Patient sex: M
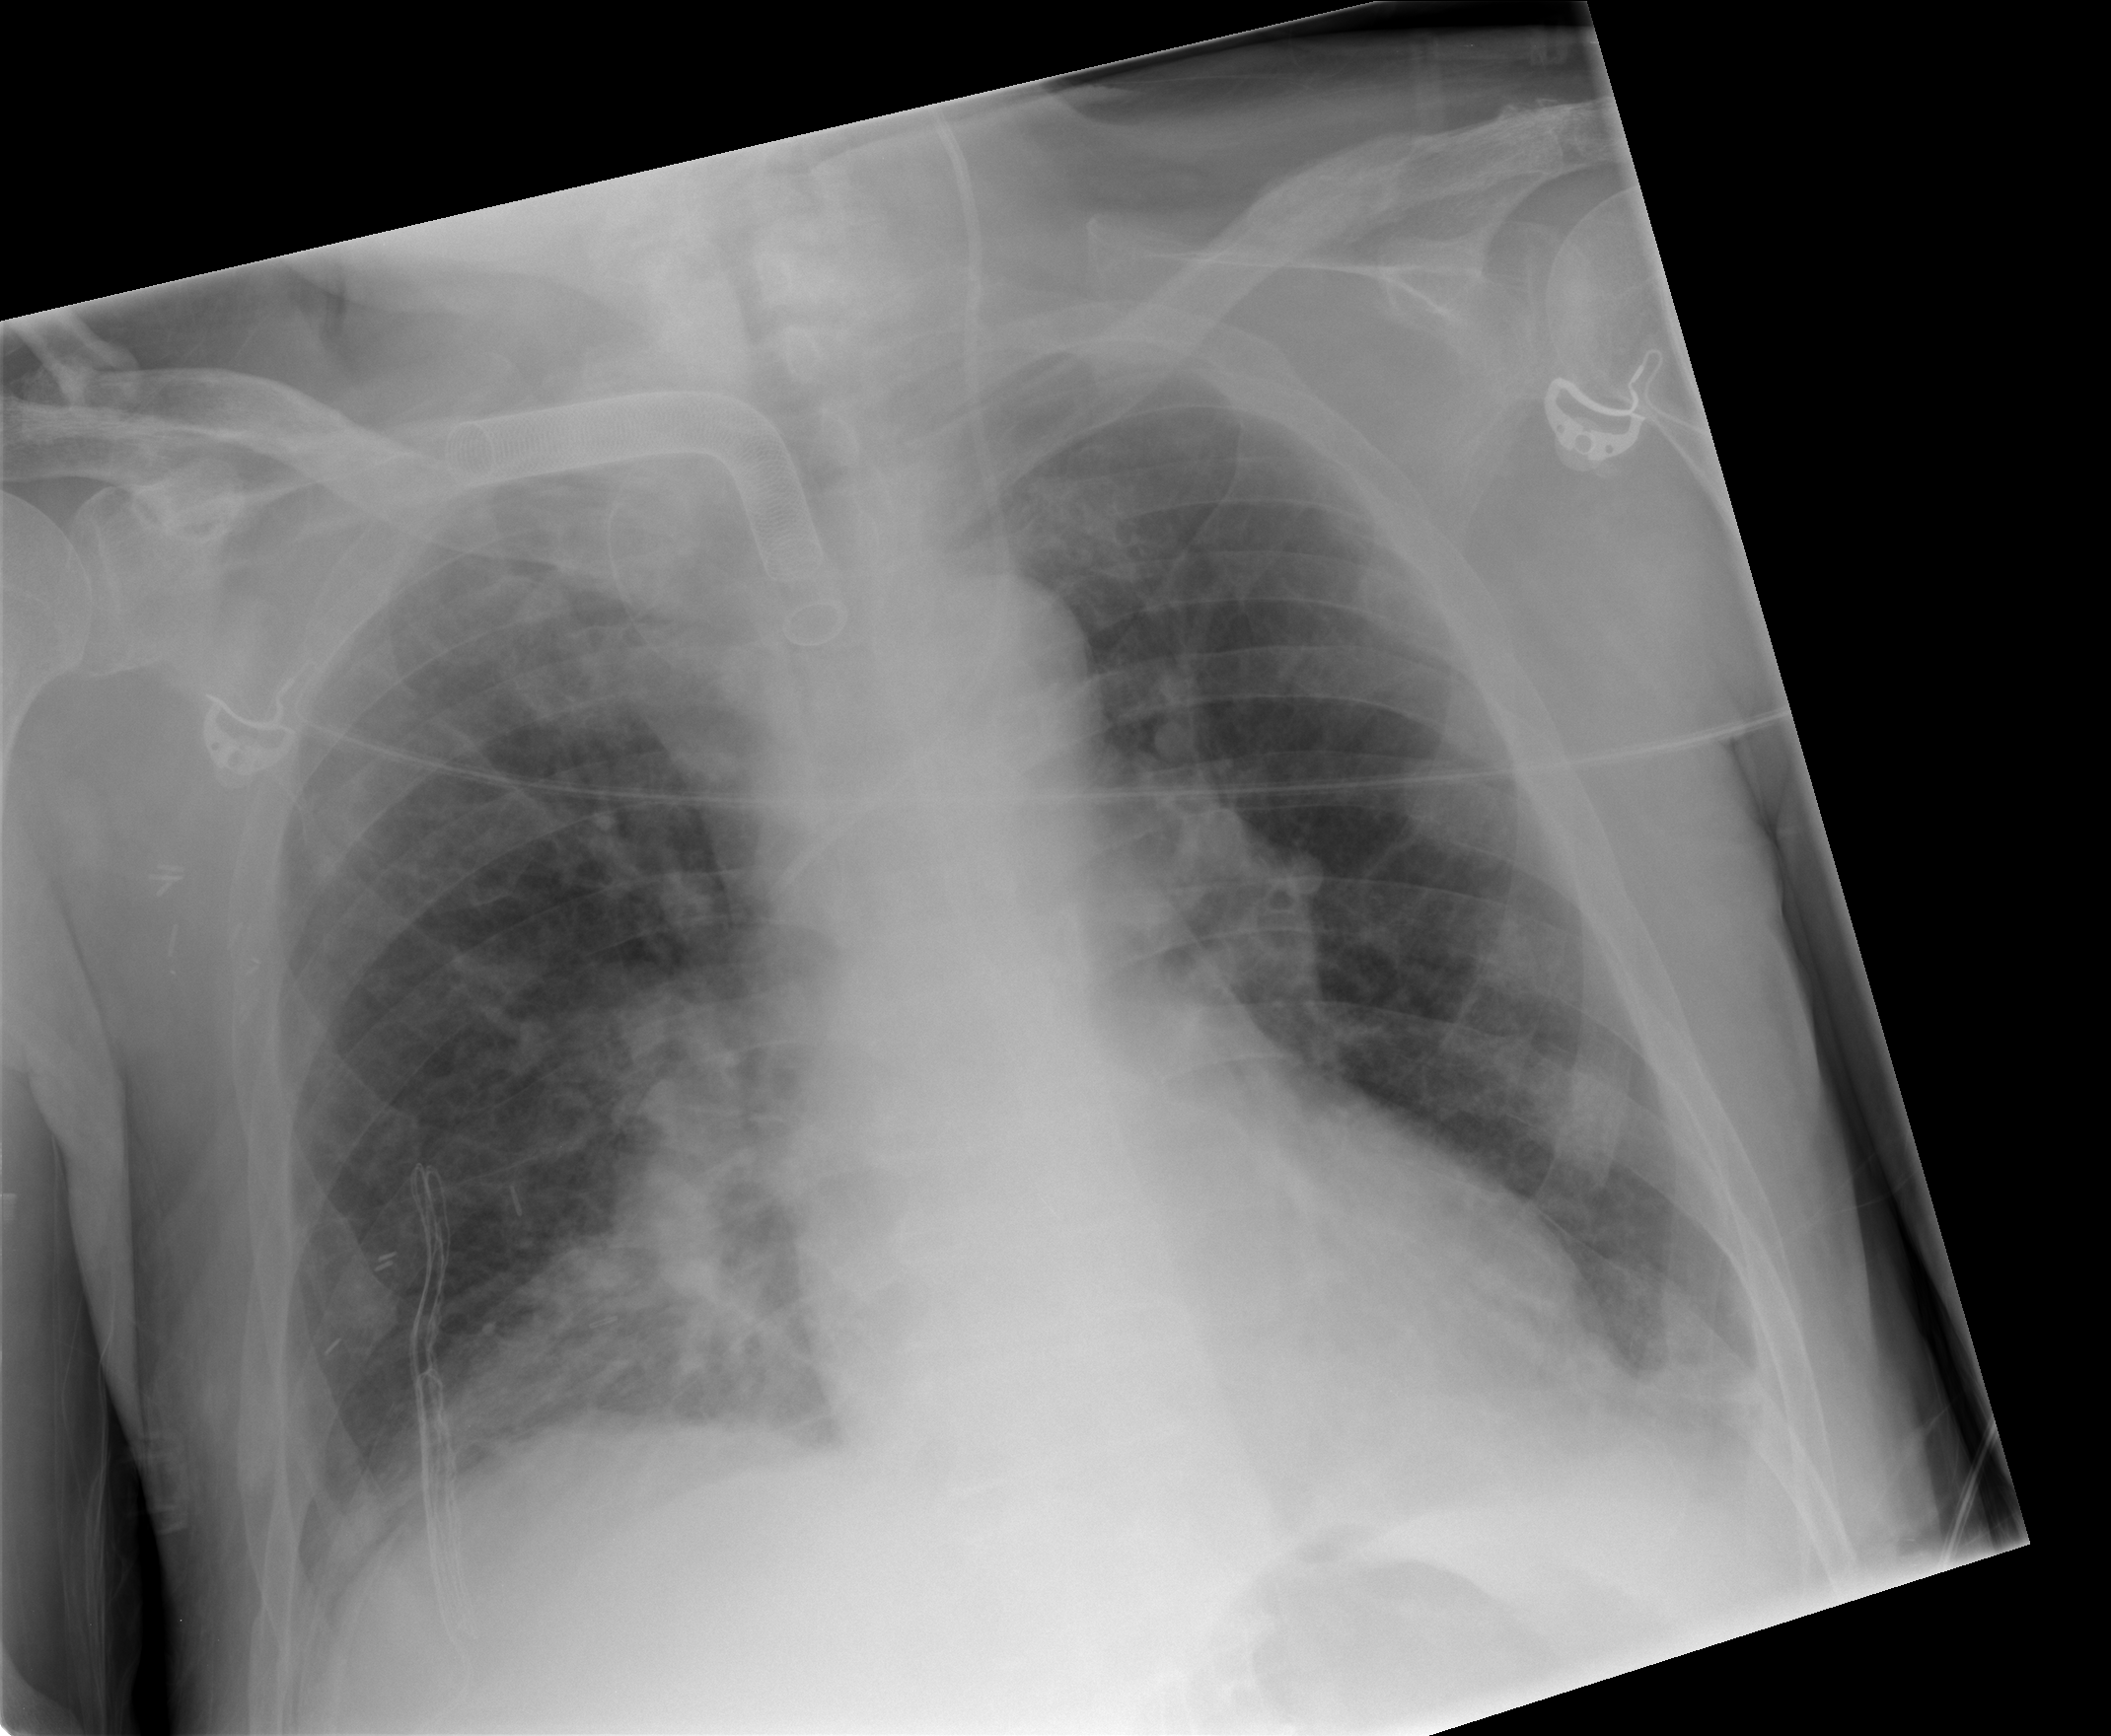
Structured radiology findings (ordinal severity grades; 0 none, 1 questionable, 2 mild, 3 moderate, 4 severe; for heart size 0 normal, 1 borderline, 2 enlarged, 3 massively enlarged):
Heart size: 0
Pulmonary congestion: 2
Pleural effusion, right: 0
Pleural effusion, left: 0
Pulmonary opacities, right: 2
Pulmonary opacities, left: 0
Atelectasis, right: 2
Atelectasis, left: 2